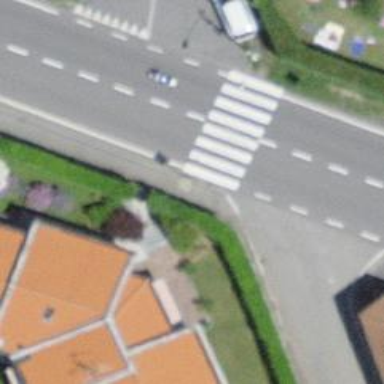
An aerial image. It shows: Uncontrolled road crossing.